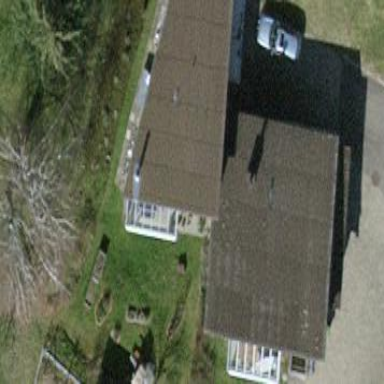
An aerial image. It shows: Terrace building.